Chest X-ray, PA view. Patient: 19 years old, sex M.
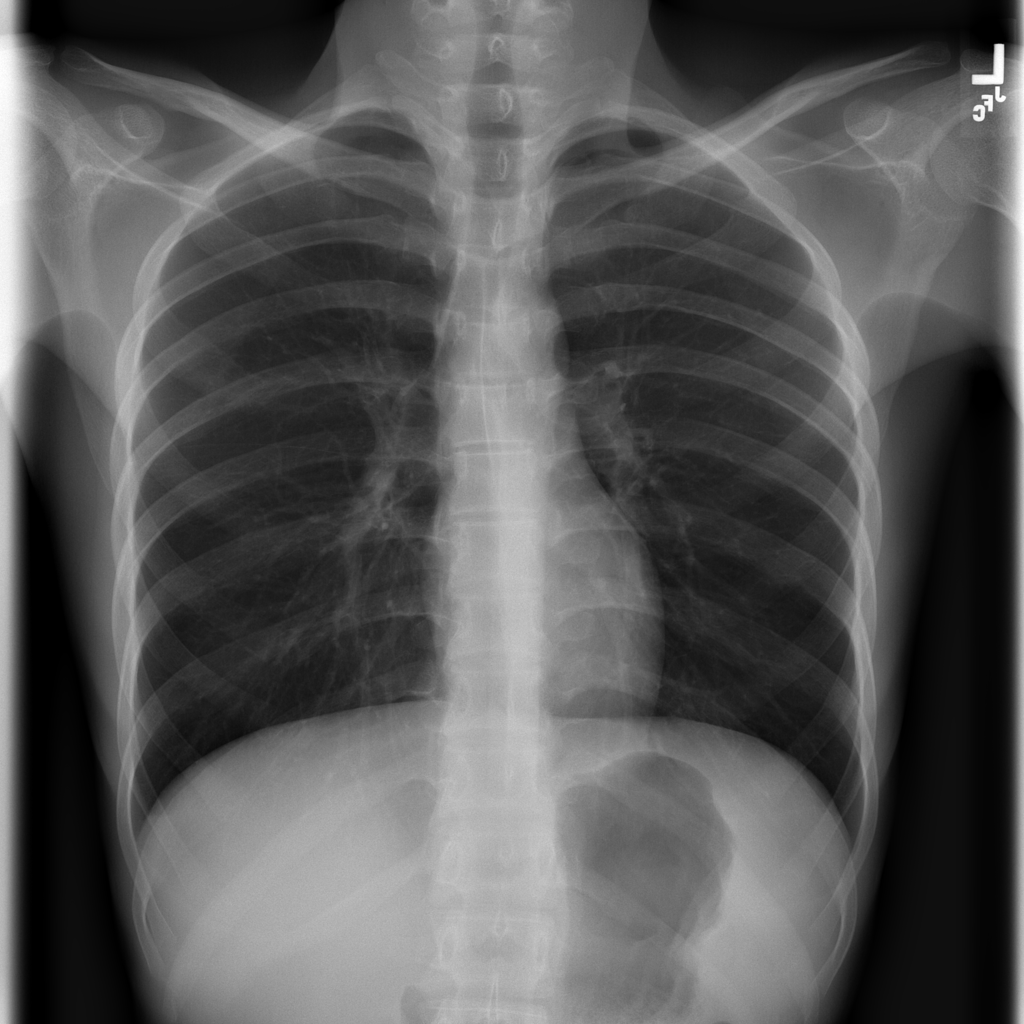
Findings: No Finding